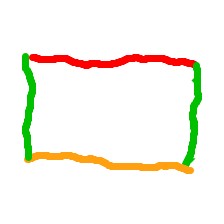
Shape: rectangle